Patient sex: M
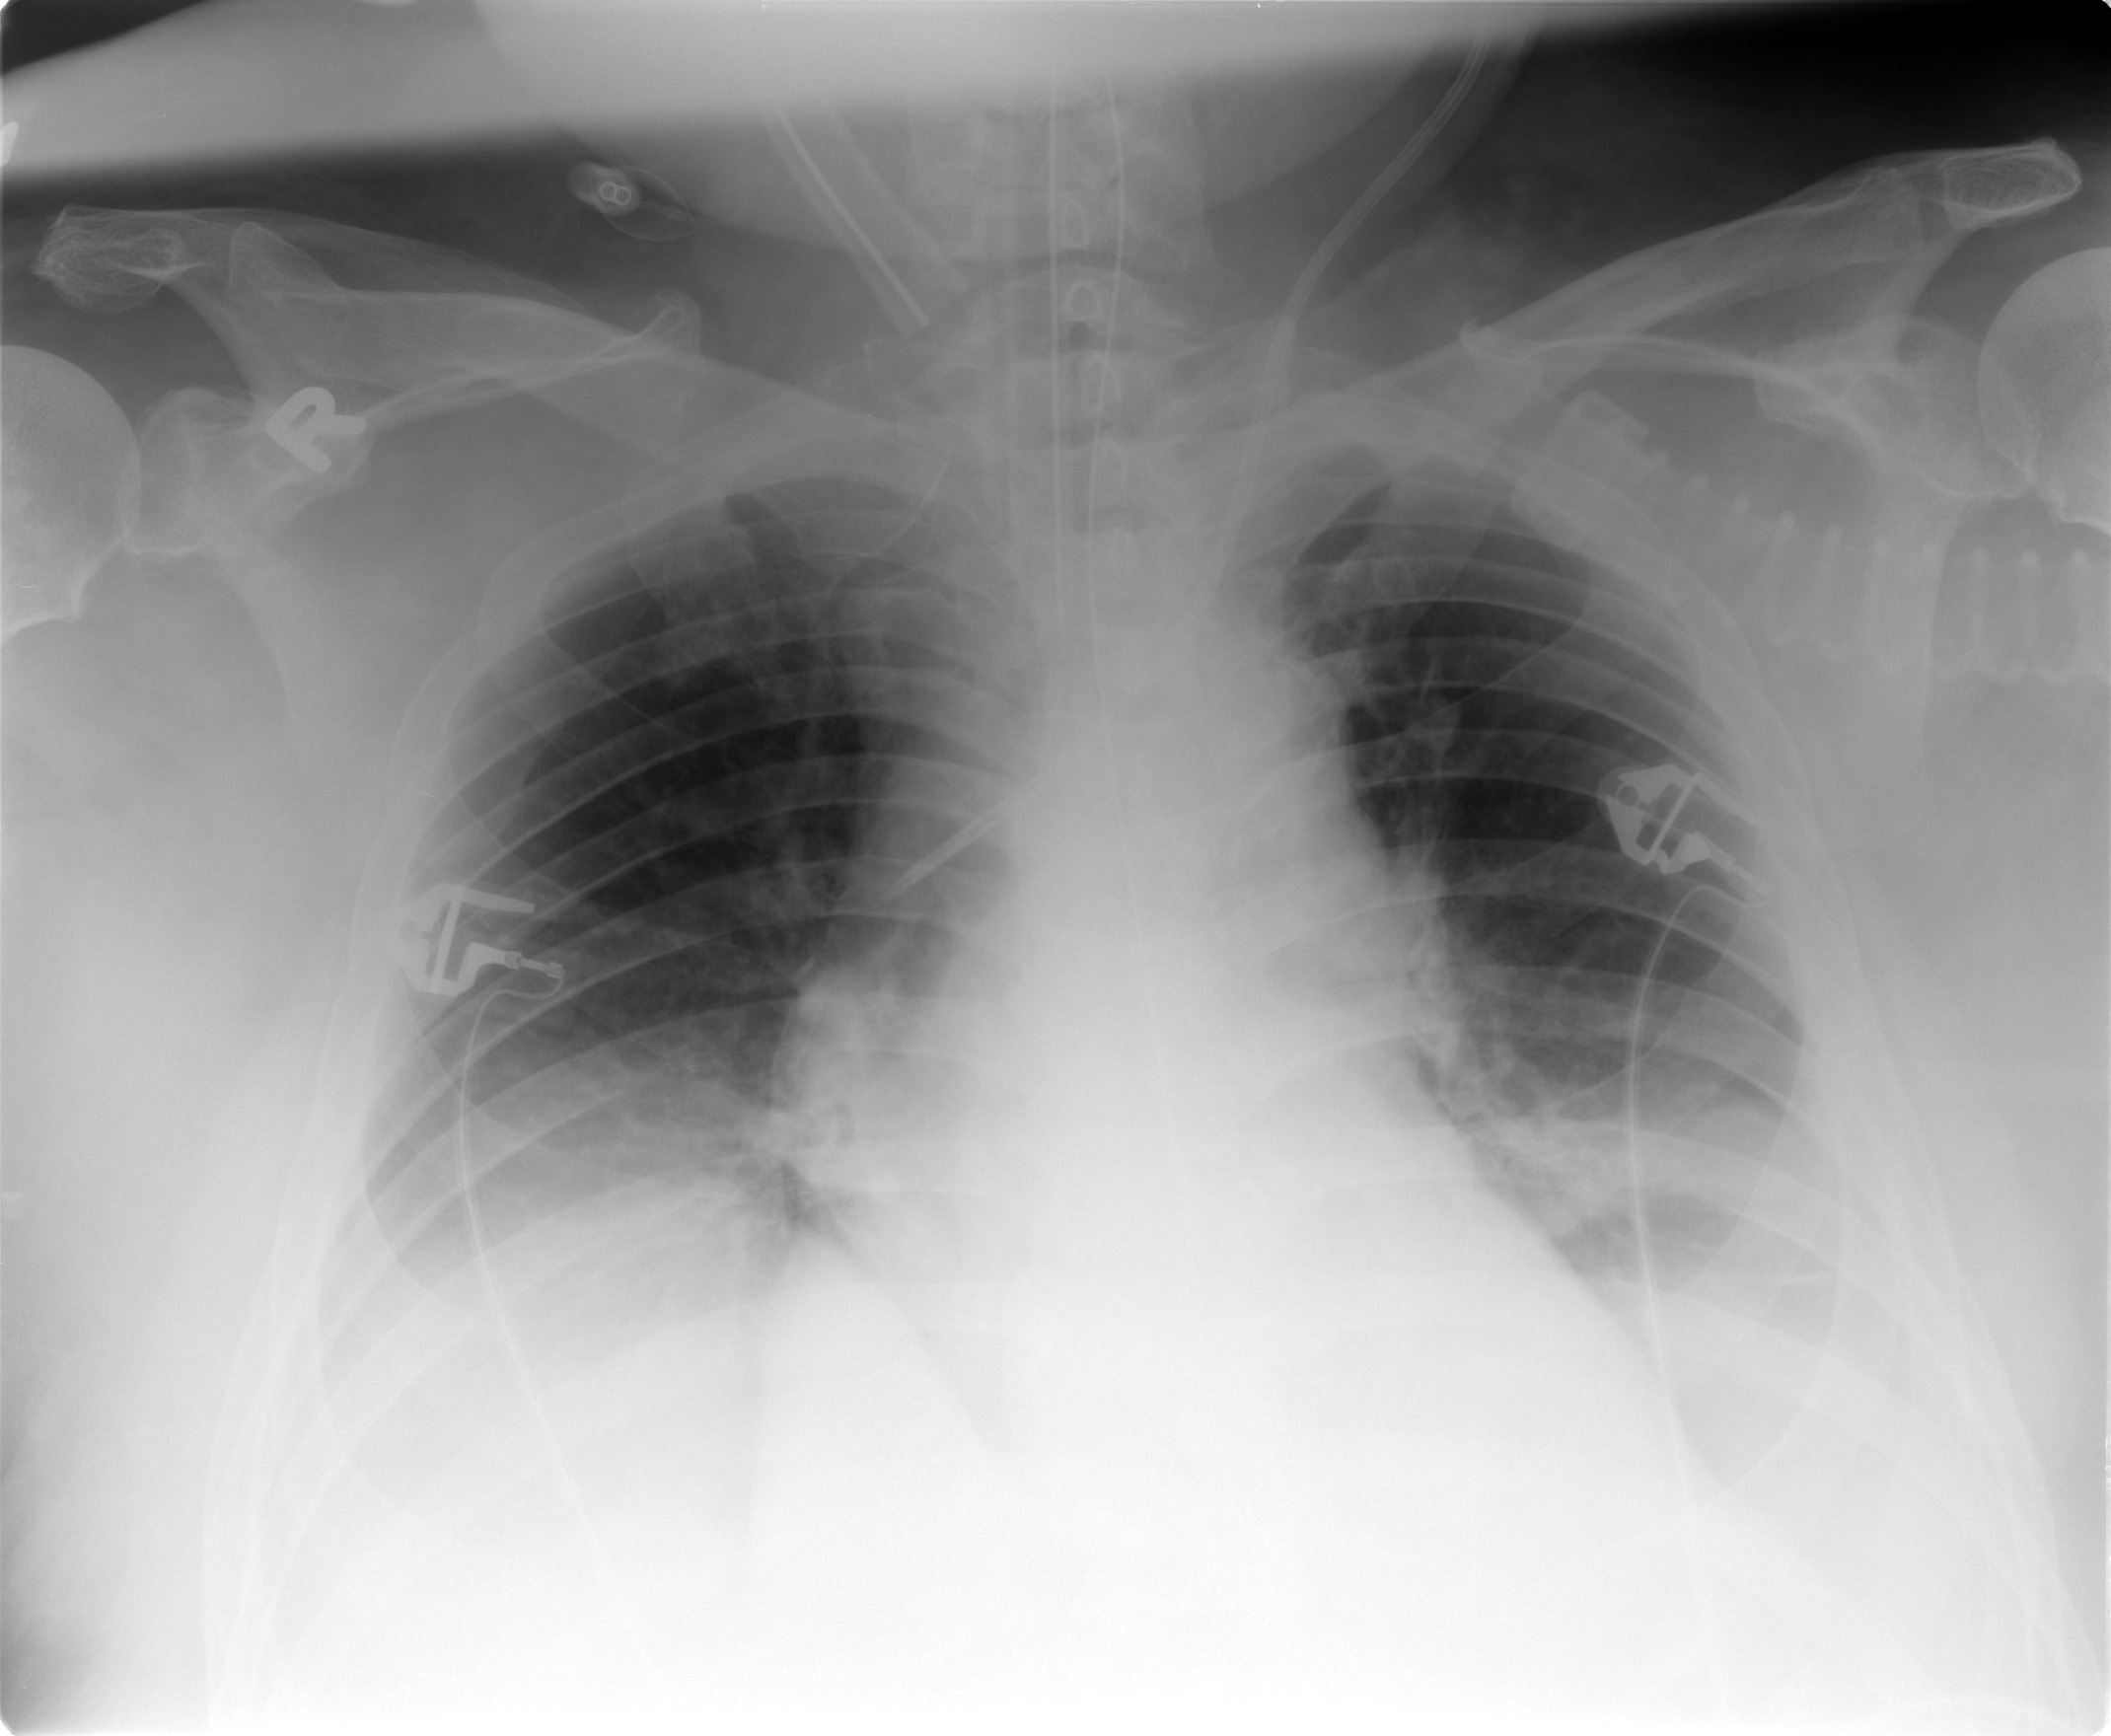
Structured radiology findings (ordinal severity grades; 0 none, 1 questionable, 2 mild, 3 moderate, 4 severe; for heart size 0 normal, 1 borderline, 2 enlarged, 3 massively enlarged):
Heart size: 1
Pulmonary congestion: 1
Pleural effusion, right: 2
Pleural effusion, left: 2
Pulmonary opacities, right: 0
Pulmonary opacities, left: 0
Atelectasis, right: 2
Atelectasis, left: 2